Question: I have the layout below. It is dynamically loaded but sometimes, if the button text is too big, the last button btCapital9 is only half displayed.
Only this button, and only in some cases.
Any ideas why?

'''
<?xml version="1.0" encoding="utf-8"?>
<RelativeLayout xmlns:android="http://schemas.android.com/apk/res/android"
xmlns:tools="http://schemas.android.com/tools"
android:layout_width="fill_parent"
android:layout_height="fill_parent"
android:paddingBottom="@dimen/activity_vertical_margin"
android:paddingLeft="@dimen/activity_horizontal_margin"
android:paddingRight="@dimen/activity_horizontal_margin"
android:paddingTop="@dimen/activity_vertical_margin"
tools:context="ro.giohnnysoftware.mondo.PlayVsTime"
android:background="@drawable/worldmap">
<RelativeLayout
android:id="@+id/VPlayVsTimeFooter"
android:layout_width="match_parent"
android:layout_height="50dp"
android:layout_alignParentBottom="true" />
<RelativeLayout
android:id="@+id/VMainContent"
android:layout_width="match_parent"
android:layout_height="match_parent"
android:screenOrientation="portrait"
tools:context=".MainActivity"
android:layout_above="@+id/VPlayVsTimeFooter"
android:layout_alignParentTop="true"
android:layout_alignParentStart="true"
android:layout_alignParentEnd="true"
android:touchscreenBlocksFocus="false">
<TextView
android:id="@+id/tvTitle"
android:layout_width="fill_parent"
android:layout_height="wrap_content"
android:layout_alignParentTop="true"
android:layout_centerHorizontal="true"
android:layout_marginTop="20dp"
android:gravity="center"
android:text="> MONDO &lt;"
android:textAppearance="?android:attr/textAppearanceLarge"
android:textStyle="bold"
android:textSize="45dp"
android:textColor="#ff0000" />
<ImageView
android:layout_width="wrap_content"
android:layout_height="wrap_content"
android:id="@+id/drapel"
android:layout_below="@+id/tvTitle"
android:layout_alignRight="@+id/tvTitle" />
<TextView
android:layout_width="wrap_content"
android:layout_height="wrap_content"
android:textAppearance="?android:attr/textAppearanceLarge"
android:id="@+id/tvTime"
android:textColor="@android:color/white"
android:textStyle="bold"
android:textSize="@dimen/btTextSize"
android:layout_alignParentTop="true"
android:layout_alignParentEnd="true" />
<Button
android:id="@+id/btStartVsTime"
android:layout_width="match_parent"
android:layout_height="wrap_content"
android:text="Start"
android:nestedScrollingEnabled="false"
android:background="@drawable/buttonshape"
android:textSize="@dimen/btTextSize"
android:textColor="@color/colorMondo1"
android:textStyle="bold"
android:layout_marginLeft="@dimen/btLeftMargin"
android:layout_marginRight="@dimen/btRightMargin"
android:layout_alignParentBottom="true"
android:onClick="StartVsTime"
android:visibility="invisible"
android:layout_marginBottom="5dp" />
<TextView
android:layout_width="wrap_content"
android:layout_height="wrap_content"
android:textAppearance="?android:attr/textAppearanceLarge"
android:text="Country name"
android:id="@+id/tvCountry"
android:textSize="@dimen/tvCountryName"
android:textColor="@android:color/white"
android:layout_centerHorizontal="true"
android:layout_alignLeft="@+id/tvTitle"
android:layout_below="@+id/tvTitle"
android:layout_marginLeft="15dp"
android:visibility="invisible"
android:layout_marginTop="15dp"
android:shadowColor="@color/colorMondo1"
android:shadowRadius="25.0"
android:shadowDx="1.0"
android:shadowDy="1.0"
android:singleLine="false"
android:textAllCaps="true"/>
<TableLayout
android:layout_width="match_parent"
android:layout_height="match_parent"
android:layout_alignParentStart="true"
android:layout_alignParentEnd="true"
android:layout_below="@+id/tvCountry"
android:layout_marginTop="20dp"
android:visibility="invisible"
android:id="@+id/tbAnswers">
<TableRow
android:weightSum="2">
<Button
android:layout_width="0dp"
android:layout_height="match_parent"
android:text="New Button"
android:id="@+id/btCapital0"
android:layout_column="0"
android:layout_weight="1"
android:background="@drawable/buttonplay"
android:layout_marginRight="2dp"
android:textColor="@color/colorMondo1"
android:textSize="@dimen/btPlayTextSize"
android:textAllCaps="false"
android:layout_gravity="top"
android:layout_marginTop="5dp" />
<Button
android:layout_width="0dp"
android:layout_height="match_parent"
android:text="New Button"
android:id="@+id/btCapital1"
android:layout_column="1"
android:layout_weight="1"
android:background="@drawable/buttonplay"
android:layout_marginLeft="2dp"
android:textColor="@color/colorMondo1"
android:textSize="@dimen/btPlayTextSize"
android:textAllCaps="false"
android:layout_gravity="top"
android:layout_marginTop="5dp" />
</TableRow>
<TableRow
android:weightSum="2">
<Button
android:layout_width="0dp"
android:layout_height="match_parent"
android:text="New Button"
android:id="@+id/btCapital2"
android:layout_column="0"
android:layout_weight="1"
android:background="@drawable/buttonplay"
android:layout_marginRight="2dp"
android:textColor="@color/colorMondo1"
android:textSize="@dimen/btPlayTextSize"
android:textAllCaps="false"
android:layout_gravity="top"
android:layout_marginTop="5dp" />
<Button
android:layout_width="0dp"
android:layout_height="match_parent"
android:text="New Button"
android:id="@+id/btCapital3"
android:layout_column="1"
android:layout_weight="1"
android:background="@drawable/buttonplay"
android:layout_marginLeft="2dp"
android:textColor="@color/colorMondo1"
android:textSize="@dimen/btPlayTextSize"
android:textAllCaps="false"
android:layout_gravity="top"
android:layout_marginTop="5dp" />
</TableRow>
<TableRow
android:weightSum="2">
<Button
android:layout_width="0dp"
android:layout_height="match_parent"
android:text="New Button"
android:id="@+id/btCapital4"
android:layout_column="0"
android:layout_weight="1"
android:layout_marginRight="2dp"
android:background="@drawable/buttonplay"
android:textColor="@color/colorMondo1"
android:textSize="@dimen/btPlayTextSize"
android:textAllCaps="false"
android:layout_gravity="top"
android:layout_marginTop="5dp" />
<Button
android:layout_width="0dp"
android:layout_height="match_parent"
android:text="New Button"
android:id="@+id/btCapital5"
android:layout_column="1"
android:layout_weight="1"
android:layout_marginLeft="2dp"
android:background="@drawable/buttonplay"
android:textColor="@color/colorMondo1"
android:textSize="@dimen/btPlayTextSize"
android:textAllCaps="false"
android:layout_gravity="top"
android:layout_marginTop="5dp" />
</TableRow>
<TableRow
android:weightSum="2">
<Button
android:layout_width="0dp"
android:layout_height="match_parent"
android:text="New Button"
android:id="@+id/btCapital6"
android:layout_column="0"
android:layout_weight="1"
android:layout_marginRight="2dp"
android:background="@drawable/buttonplay"
android:textColor="@color/colorMondo1"
android:textSize="@dimen/btPlayTextSize"
android:textAllCaps="false"
android:layout_gravity="top"
android:layout_marginTop="5dp" />
<Button
android:layout_width="0dp"
android:layout_height="match_parent"
android:text="New Button"
android:id="@+id/btCapital7"
android:layout_column="1"
android:layout_weight="1"
android:layout_marginLeft="2dp"
android:background="@drawable/buttonplay"
android:textColor="@color/colorMondo1"
android:textSize="@dimen/btPlayTextSize"
android:textAllCaps="false"
android:layout_gravity="top"
android:layout_marginTop="5dp" />
</TableRow>
<TableRow
android:weightSum="2">
<Button
android:layout_width="0dp"
android:layout_height="match_parent"
android:text="New Button"
android:id="@+id/btCapital8"
android:layout_column="0"
android:layout_weight="1"
android:layout_marginRight="2dp"
android:background="@drawable/buttonplay"
android:textColor="@color/colorMondo1"
android:textSize="@dimen/btPlayTextSize"
android:textAllCaps="false"
android:layout_gravity="top"
android:layout_marginTop="5dp" />
<Button
android:layout_width="0dp"
android:layout_height="wrap_content"
android:text="New Button"
android:id="@+id/btCapital9"
android:layout_column="1"
android:layout_weight="1"
android:layout_marginLeft="2dp"
android:background="@drawable/buttonplay"
android:textColor="@color/colorMondo1"
android:textSize="@dimen/btPlayTextSize"
android:textAllCaps="false"
android:layout_gravity="top"
android:layout_marginTop="5dp" />
</TableRow>
</TableLayout>
<TextView
android:layout_width="wrap_content"
android:layout_height="wrap_content"
android:textAppearance="?android:attr/textAppearanceLarge"
android:id="@+id/tvPoints"
android:textColor="@android:color/white"
android:textStyle="bold"
android:textSize="@dimen/btTextSize"
android:layout_alignParentTop="true"
android:layout_alignParentStart="true" />
</RelativeLayout>
</RelativeLayout>
'''
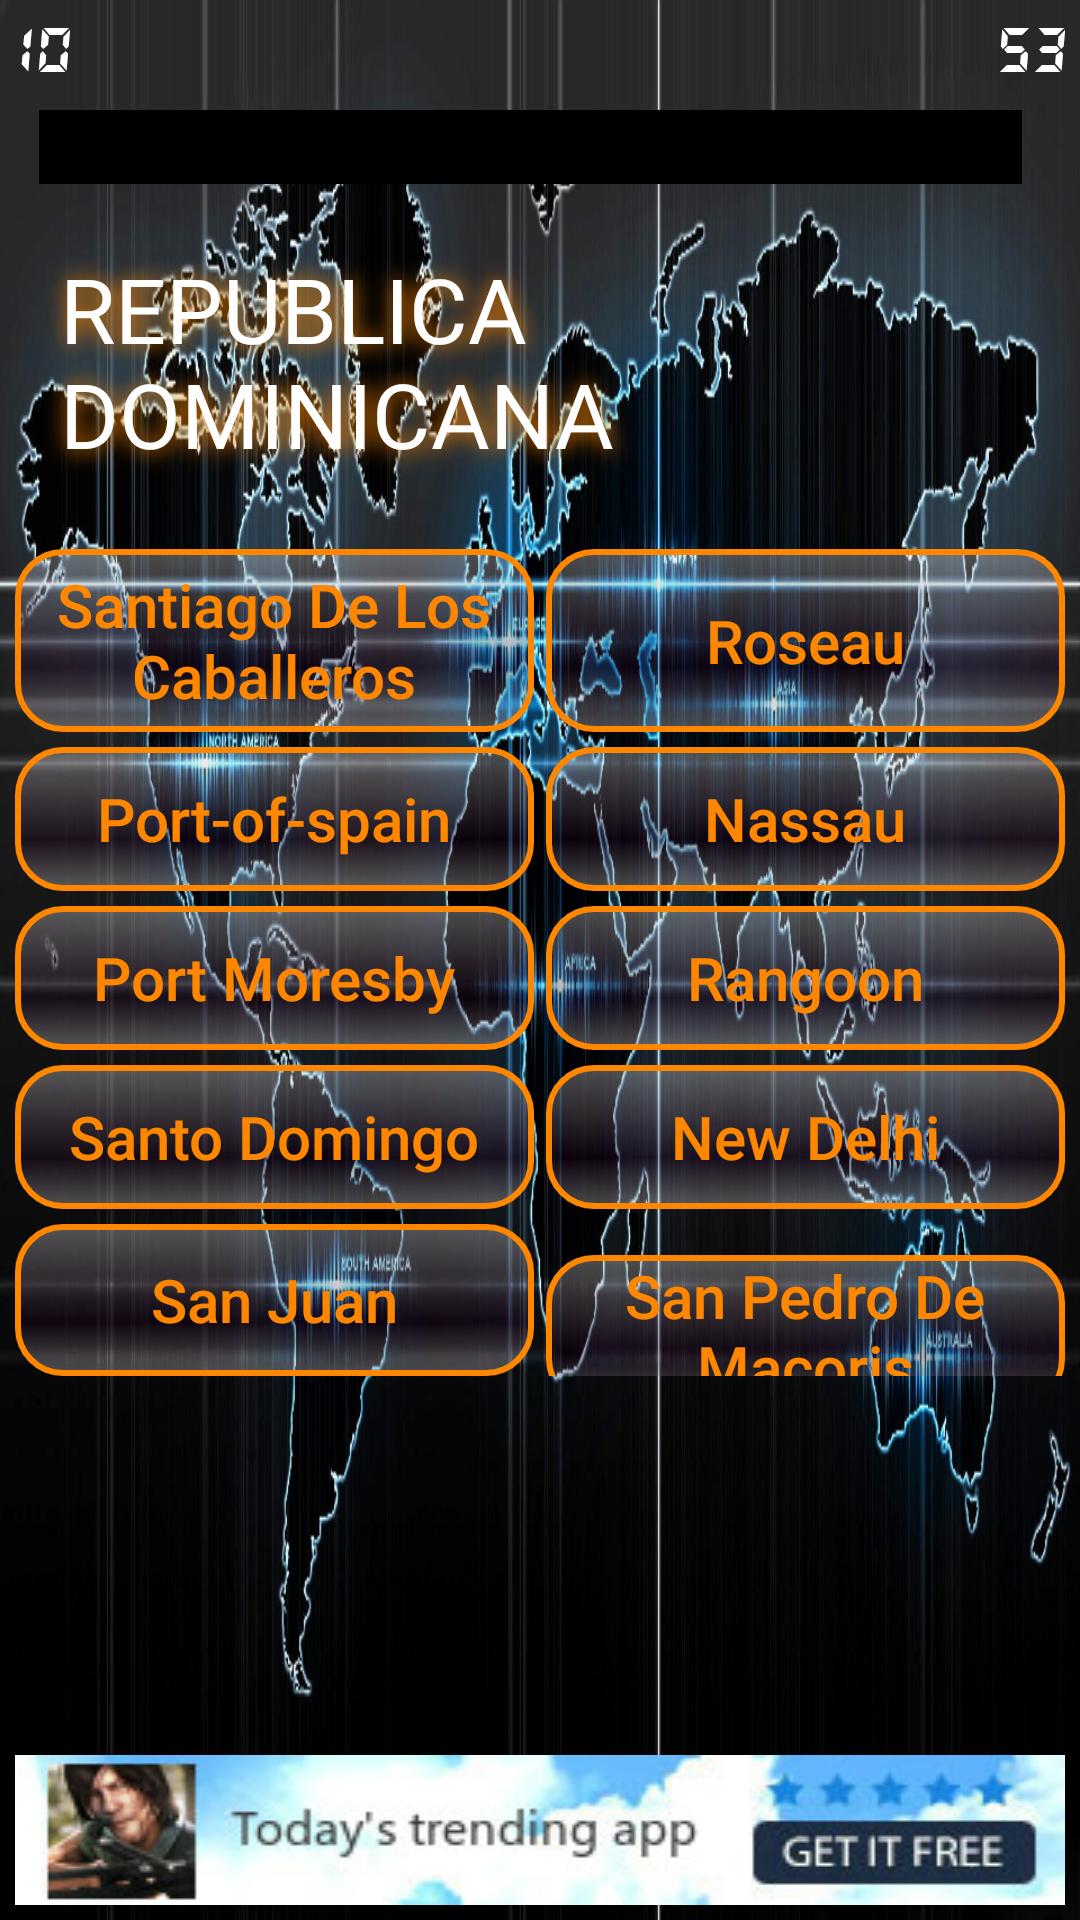
Answer: On the other buttons you have
'''
android:layout_height="match_parent"
'''
On the button in question you have
'''
android:layout_height="wrap_content"
'''